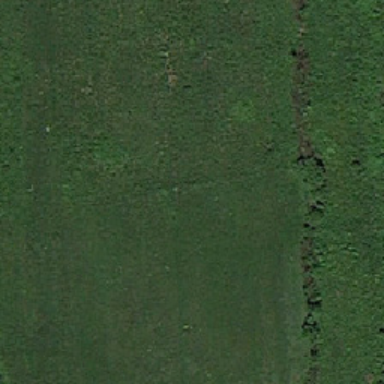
Green grass grows from bushes .